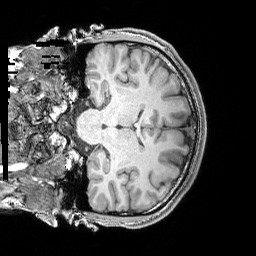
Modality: T1w
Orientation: coronal
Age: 22
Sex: male
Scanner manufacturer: siemens
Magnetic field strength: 3 T
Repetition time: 2.53 s
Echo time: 0.00326 s